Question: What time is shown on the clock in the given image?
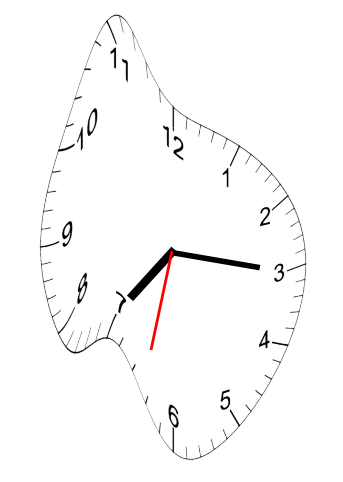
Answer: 07:15:32